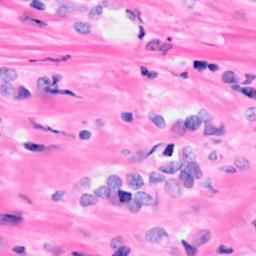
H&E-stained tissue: Breast